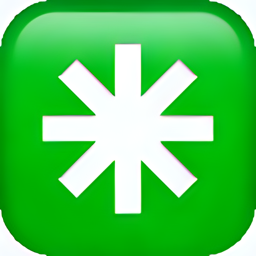
Name: eight spoked asterisk
Emoji: ✳
Group: Symbols
Sub-group: other-symbol